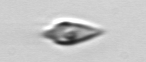
Label: Oxytoxum